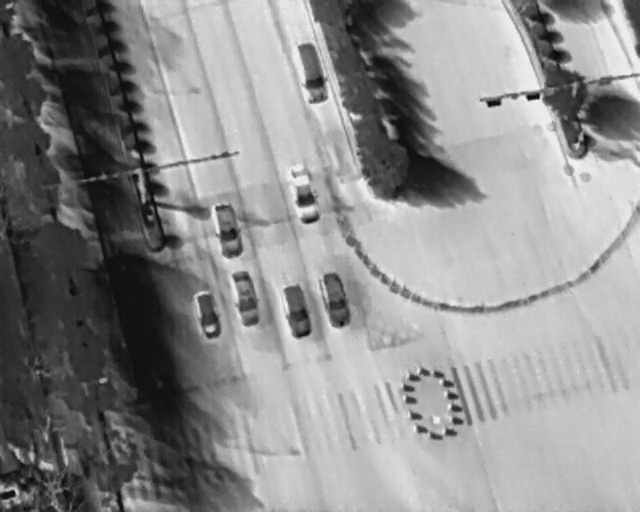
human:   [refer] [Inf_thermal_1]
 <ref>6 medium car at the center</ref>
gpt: <box>[[28, 59, 36, 63, 168], [33, 55, 42, 60, 168], [31, 42, 40, 47, 165], [42, 35, 51, 40, 165], [41, 58, 50, 63, 166], [47, 55, 56, 60, 164]]</box>